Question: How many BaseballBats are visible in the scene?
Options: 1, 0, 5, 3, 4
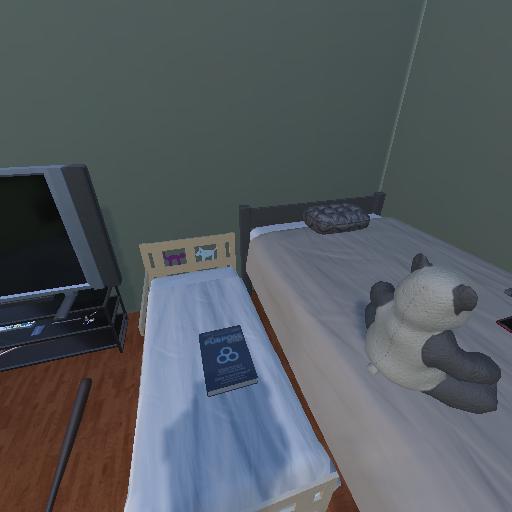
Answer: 1